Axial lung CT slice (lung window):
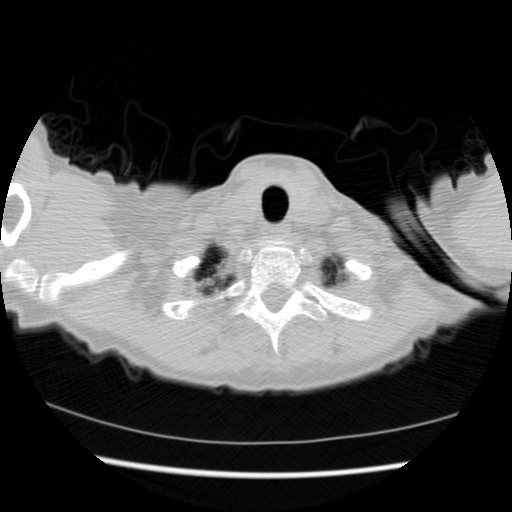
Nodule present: no